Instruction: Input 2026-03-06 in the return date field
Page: home
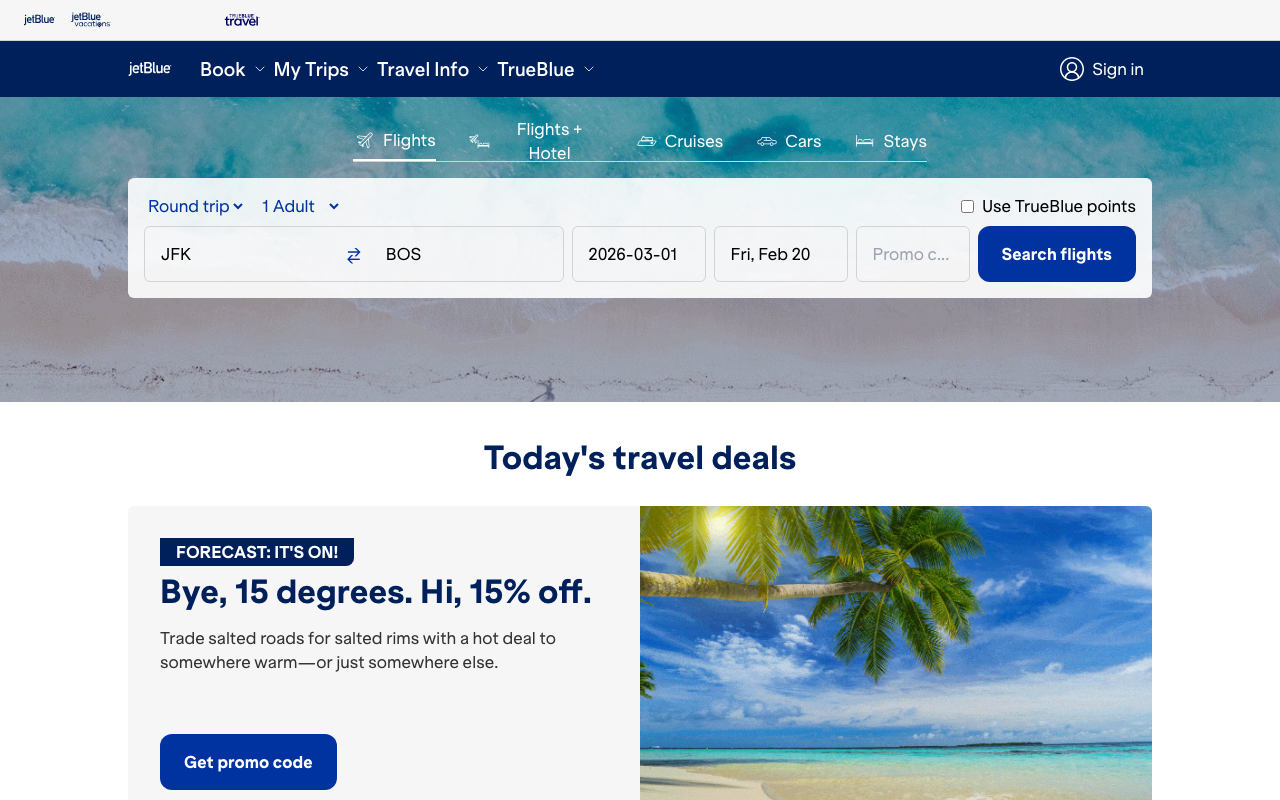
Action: type